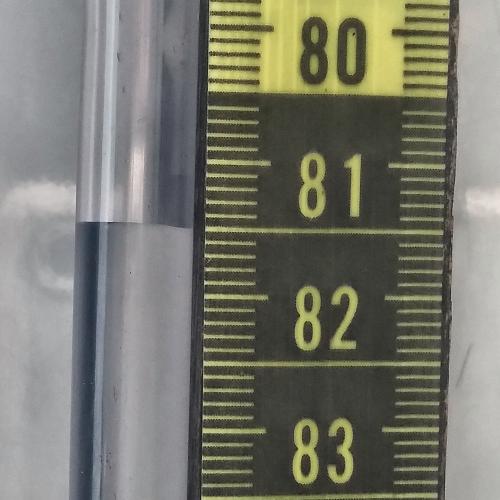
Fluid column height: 81.5 cm